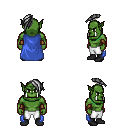
a pixel art fantasy rpg character, male body template, orc, green skin, blue cape, white pants, gray long mohawk hairstyle, cloth bracers, black shoes, four views (front, back, left, right), 2x2 character sprite sheet, small pixel art, hard edges, no anti-aliasing